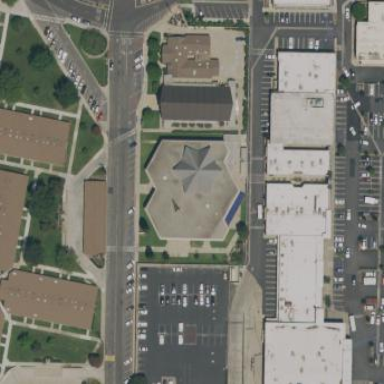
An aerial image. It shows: Building that is place of worship.